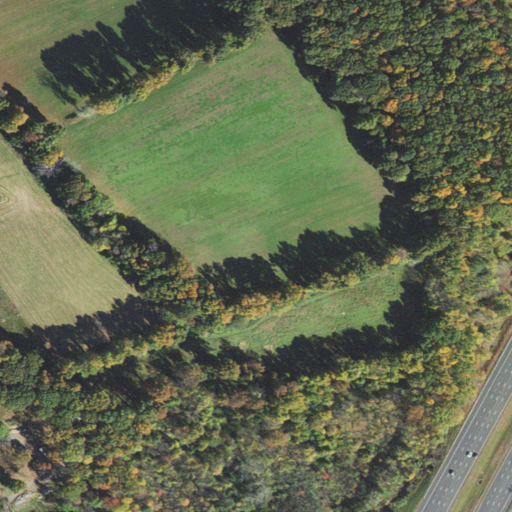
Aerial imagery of mountain in Massachusetts named Turkey Hill containing pasture, deciduous forest, mixed forest, medium intensity development, open development, herbaceous wetlands, woody wetlands, high intensity development, and low intensity development